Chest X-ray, PA view. Patient: 9 years old, sex F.
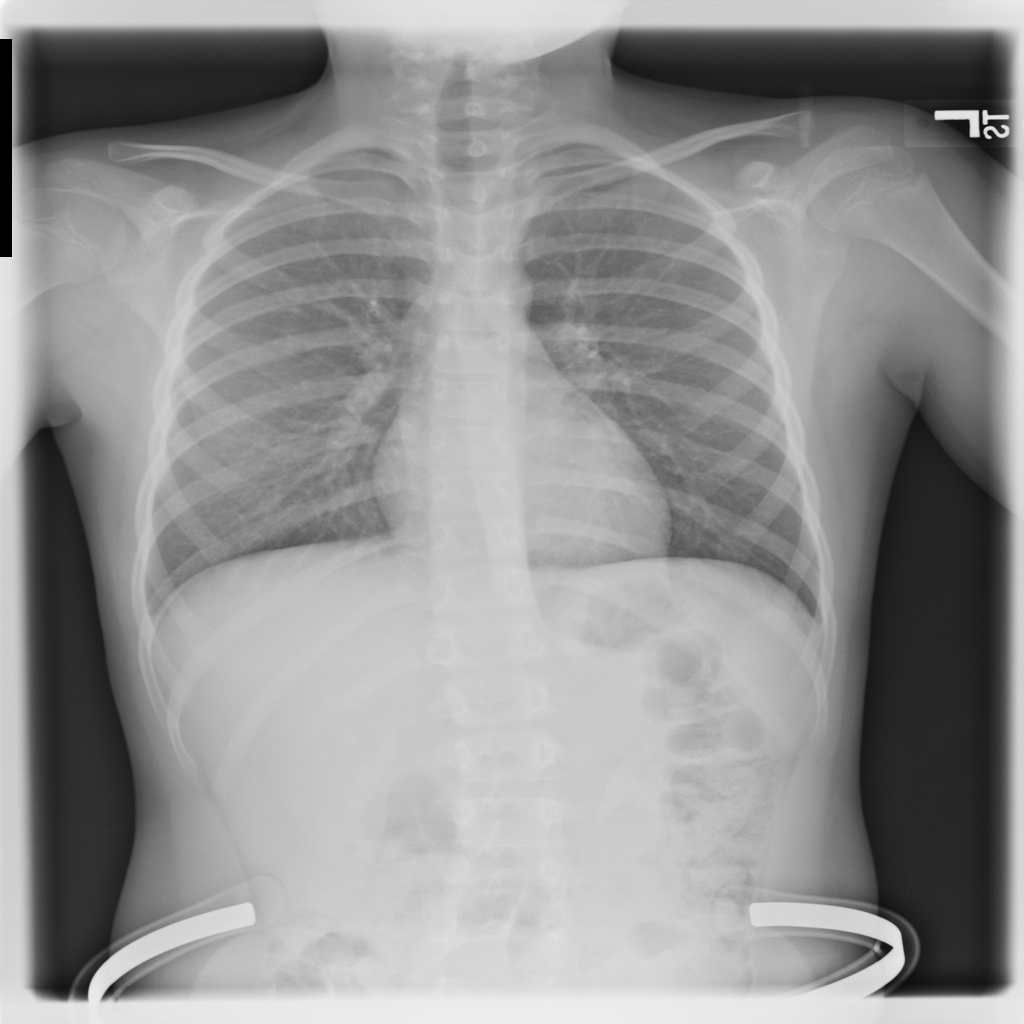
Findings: No Finding